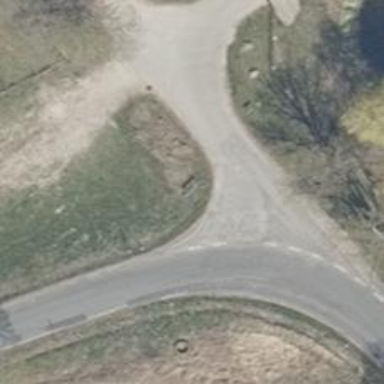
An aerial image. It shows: Road with "give way" sign.